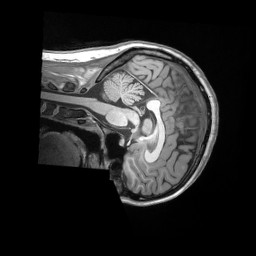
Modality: T1w
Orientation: sagittal
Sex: female
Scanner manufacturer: siemens
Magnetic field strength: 3 T
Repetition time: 2.53 s
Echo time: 0.00164 s